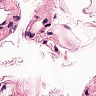
Metastatic tissue present: no